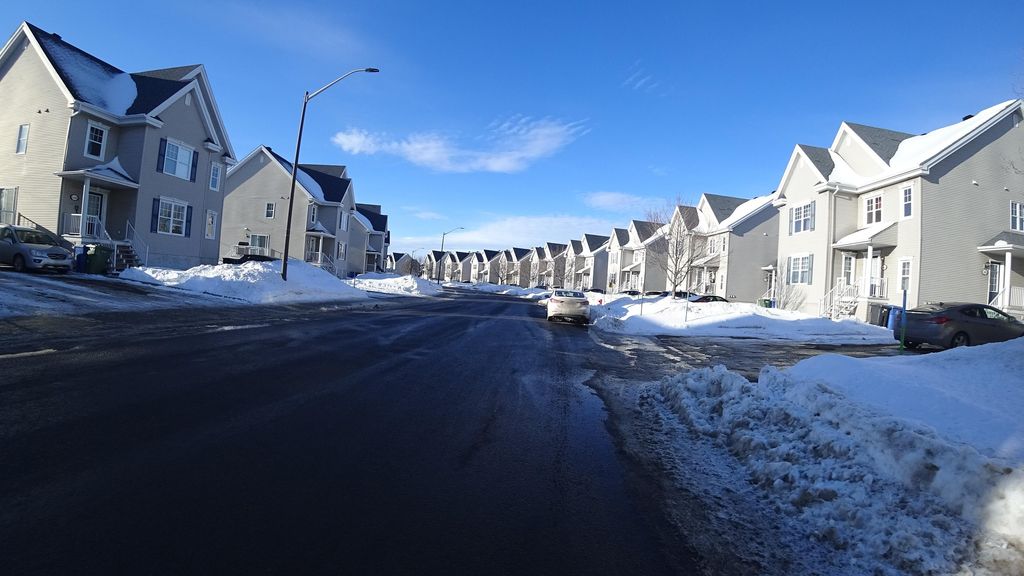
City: quebec_city